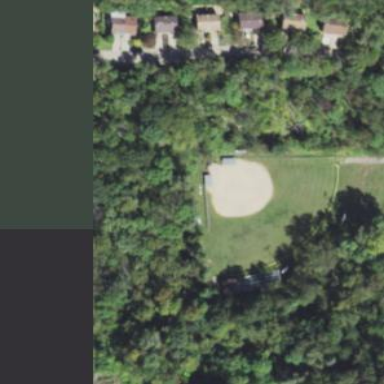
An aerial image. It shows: Baseball pitch for leisure land.